Question: I install magento extension '"Neotheme_nBlog"' for blog, But it is not displaying post title. It displaying like this

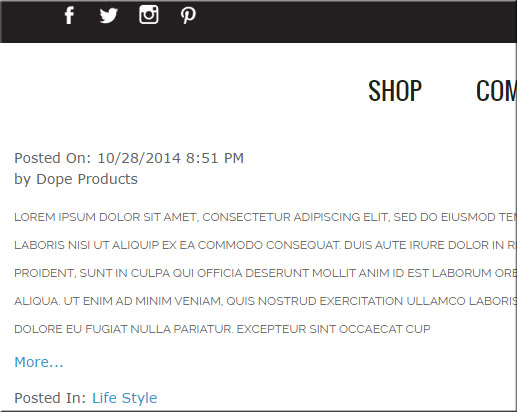
Answer: In
I change this code
'''
<div class="page-title post-title"><h2><a href="<?php echo $this->getPost()->getReadMoreUrl(); ?>"><?php echo $this->getPost()->getTitle(); ?></a></h2></div>
'''
With this
'''
<h2><a href="<?php echo $this->getPost()->getReadMoreUrl(); ?>"><?php echo $this->getPost()->getTitle(); ?></a></h2>
'''
remove '<div class="page-title post-title">'
Now post title is displaying.